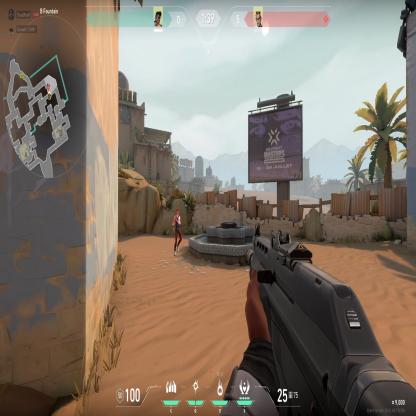
Label: enemy